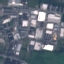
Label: Industrial